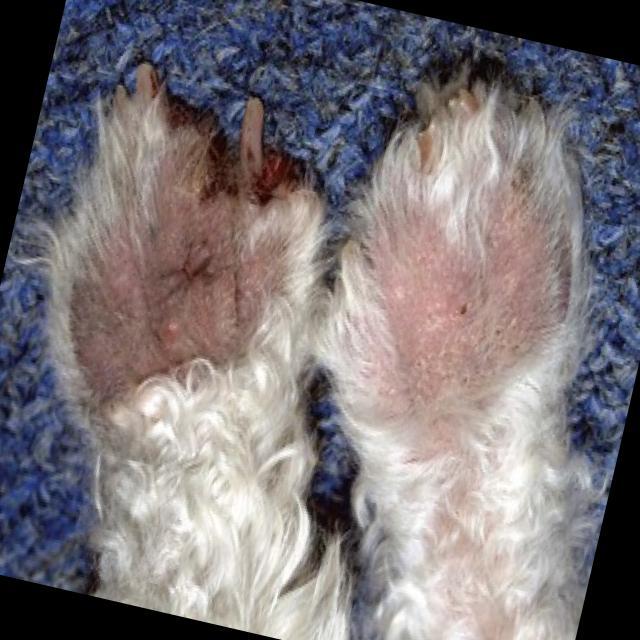
Canine hypersensitivity reaction — allergic skin response with urticaria, erythema, pruritus, and angioedema. May be food, environmental, or flea allergy related.